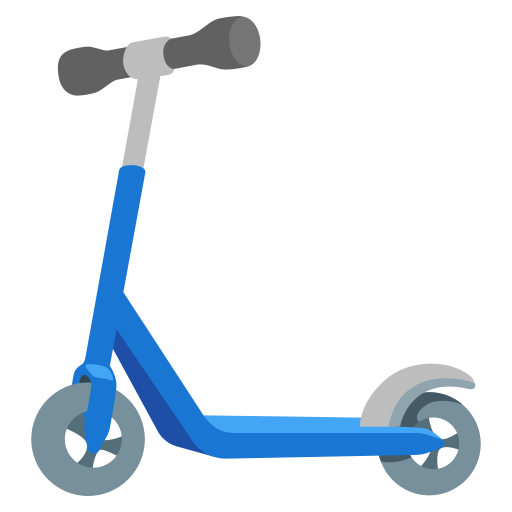
Emoji: 🛴